Interaction volume radius: 10 \u00c5
Interaction volume height: 10 \u00c5
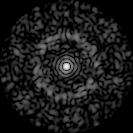
Disorder parameter: 0.814